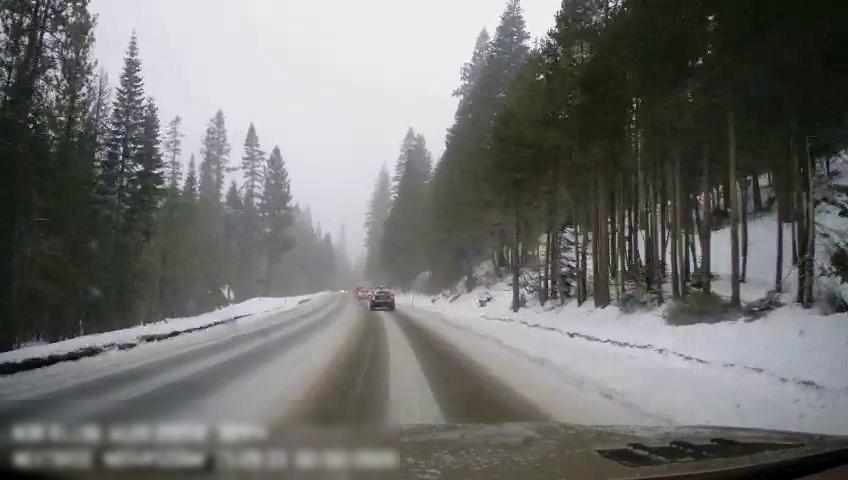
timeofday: Day
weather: Snowy
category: Drivable Space
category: Vehicles | Car
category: Vehicles | SUV